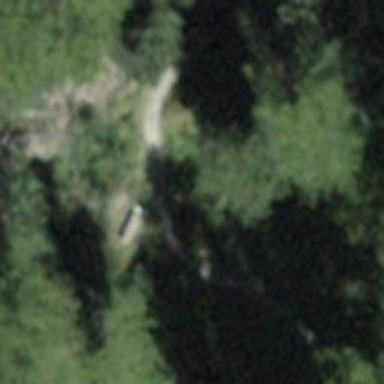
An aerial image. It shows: Bench.